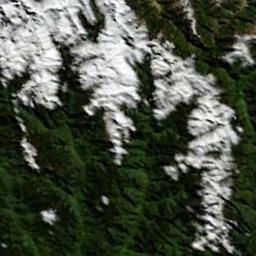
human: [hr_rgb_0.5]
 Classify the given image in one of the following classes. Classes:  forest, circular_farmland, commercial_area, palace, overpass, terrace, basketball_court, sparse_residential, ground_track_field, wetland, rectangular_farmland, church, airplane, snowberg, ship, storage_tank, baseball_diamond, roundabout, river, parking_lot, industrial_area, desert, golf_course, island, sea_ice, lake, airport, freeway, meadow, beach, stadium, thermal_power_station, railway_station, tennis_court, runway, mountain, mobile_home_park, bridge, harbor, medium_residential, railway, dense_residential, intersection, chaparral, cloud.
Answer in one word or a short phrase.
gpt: snowberg